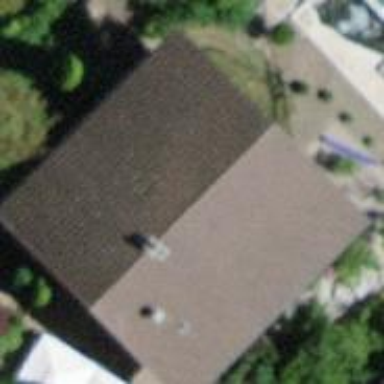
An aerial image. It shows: Residential building.